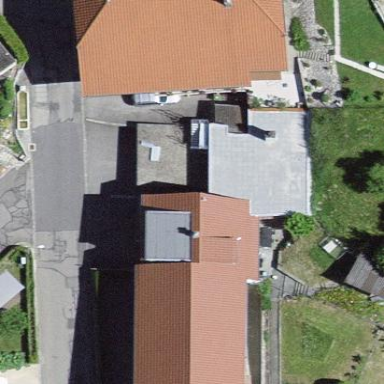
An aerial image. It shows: Residential building.